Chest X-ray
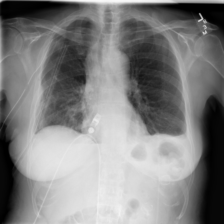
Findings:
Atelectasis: negative
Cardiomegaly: negative
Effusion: negative
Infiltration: negative
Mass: negative
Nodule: negative
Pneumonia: negative
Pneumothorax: negative
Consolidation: negative
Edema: negative
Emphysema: negative
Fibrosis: negative
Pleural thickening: negative
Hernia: negative